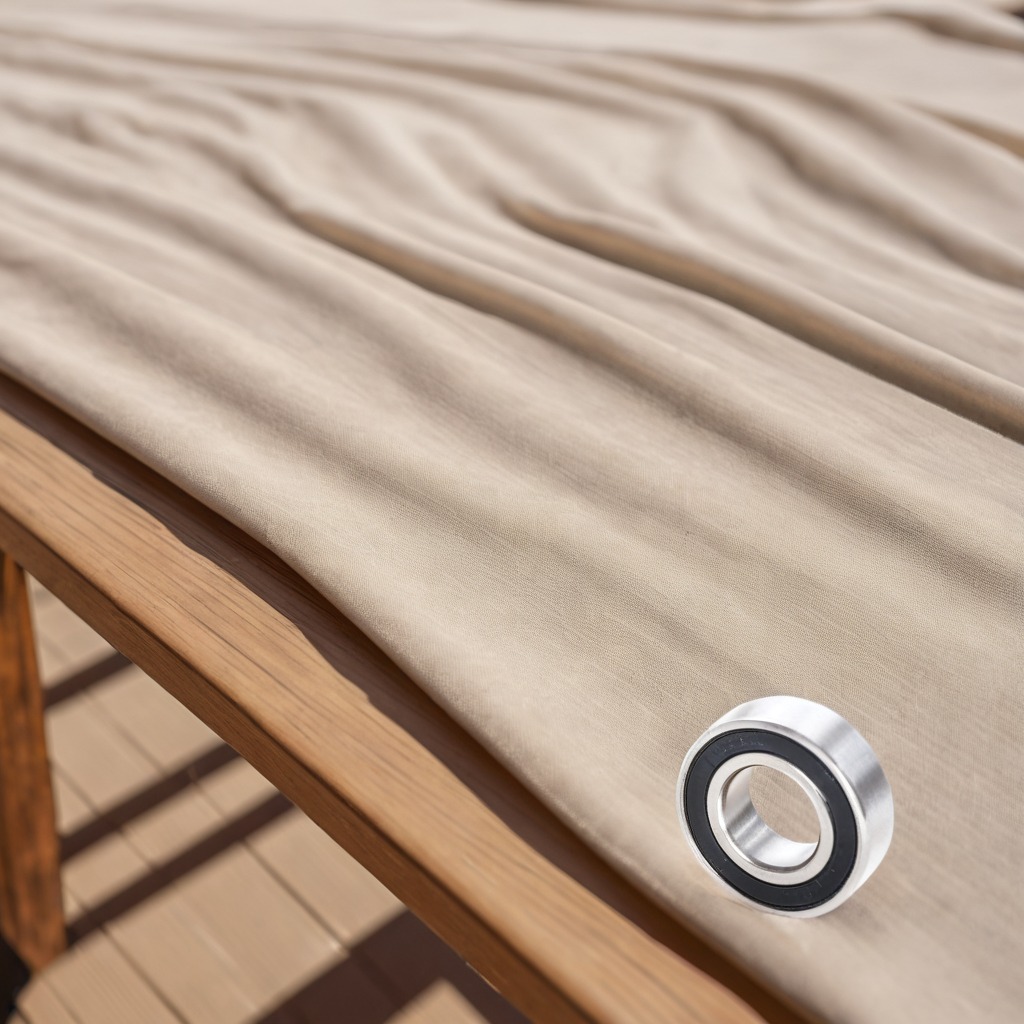
A metal ball bearing is lying on the wooden table.